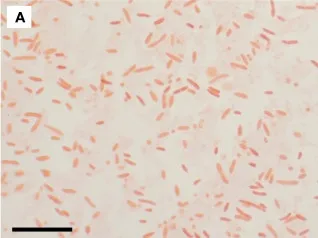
(A) Gram stain of Chimaeribacter arupi. The scale bar in the lower left corner corresponds to 10 microm. Gram-negative very pleomorphic rods are observable.
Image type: pathology (gram)